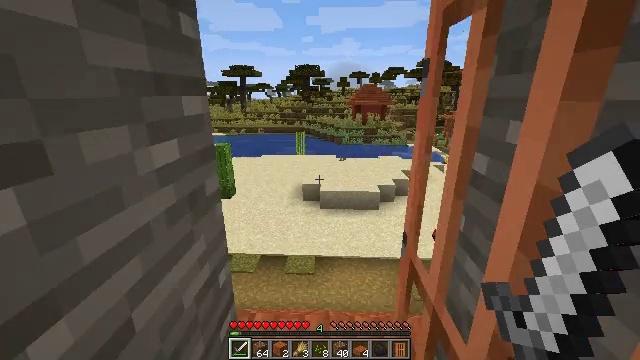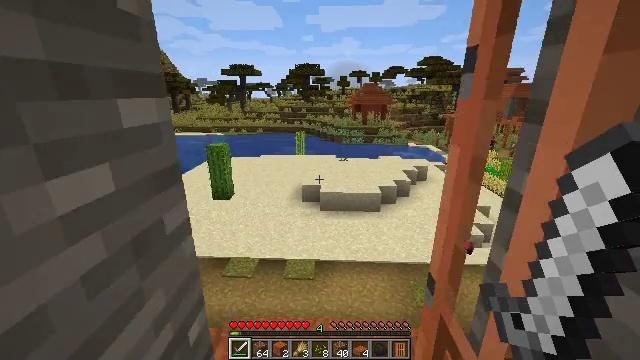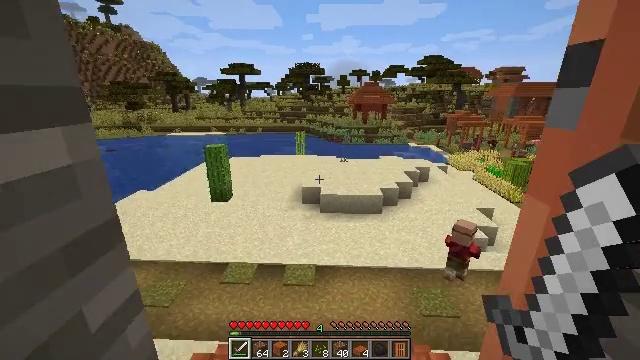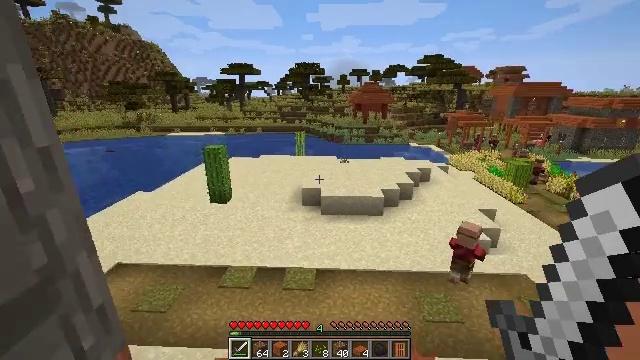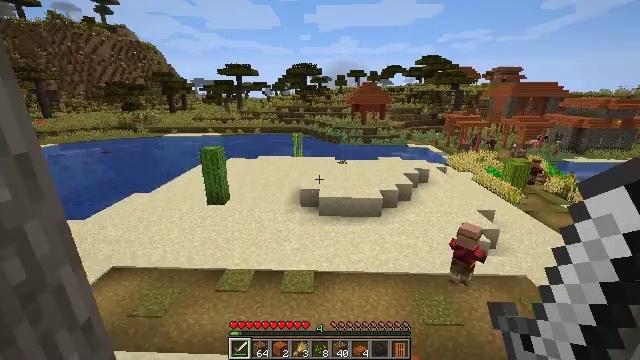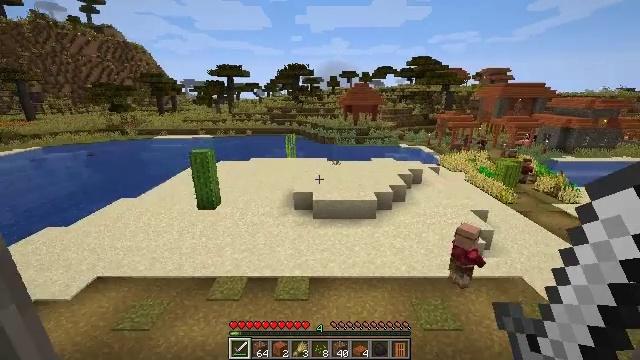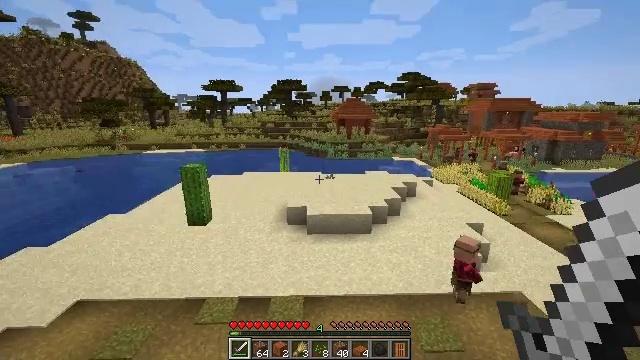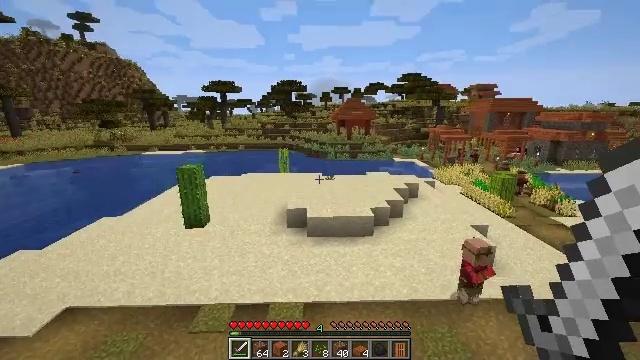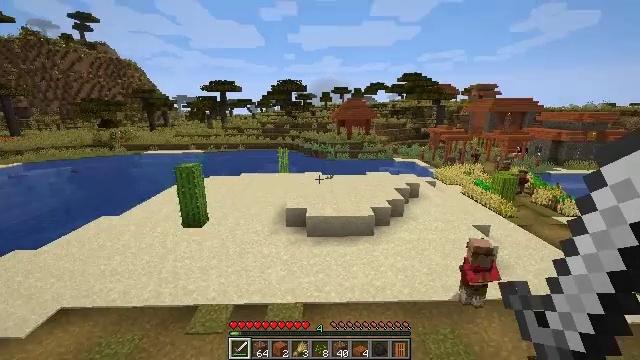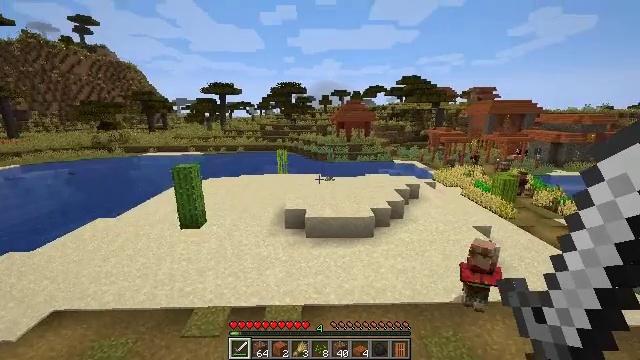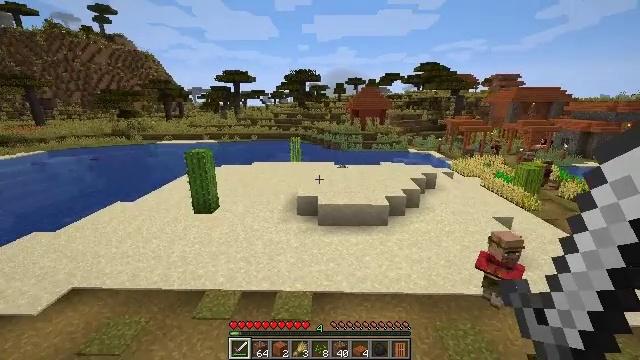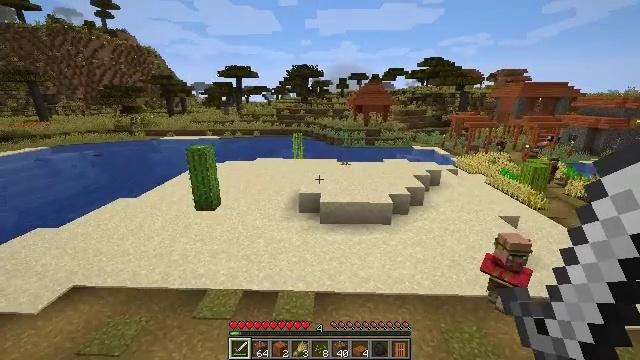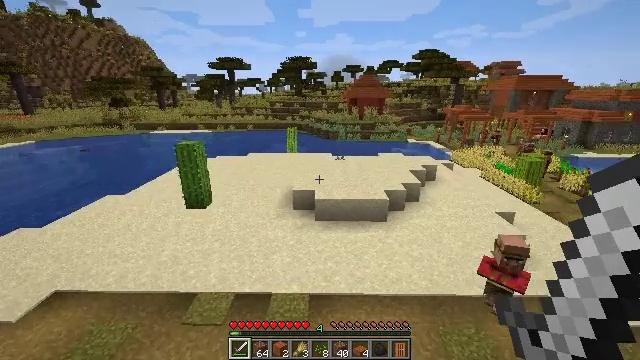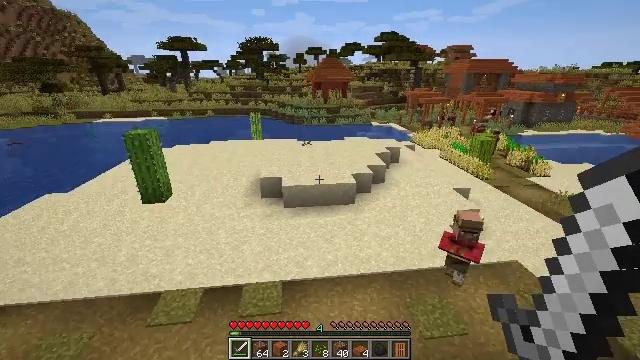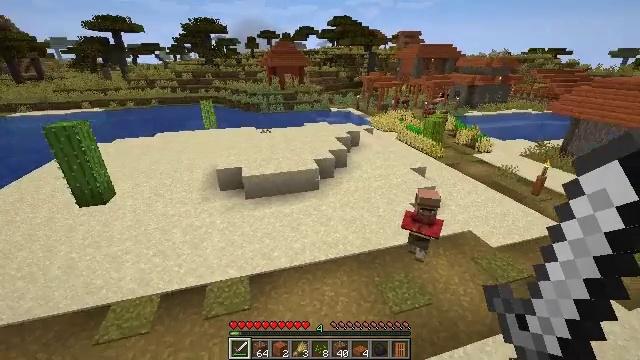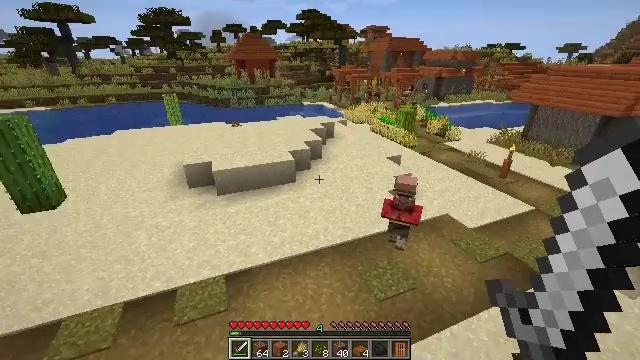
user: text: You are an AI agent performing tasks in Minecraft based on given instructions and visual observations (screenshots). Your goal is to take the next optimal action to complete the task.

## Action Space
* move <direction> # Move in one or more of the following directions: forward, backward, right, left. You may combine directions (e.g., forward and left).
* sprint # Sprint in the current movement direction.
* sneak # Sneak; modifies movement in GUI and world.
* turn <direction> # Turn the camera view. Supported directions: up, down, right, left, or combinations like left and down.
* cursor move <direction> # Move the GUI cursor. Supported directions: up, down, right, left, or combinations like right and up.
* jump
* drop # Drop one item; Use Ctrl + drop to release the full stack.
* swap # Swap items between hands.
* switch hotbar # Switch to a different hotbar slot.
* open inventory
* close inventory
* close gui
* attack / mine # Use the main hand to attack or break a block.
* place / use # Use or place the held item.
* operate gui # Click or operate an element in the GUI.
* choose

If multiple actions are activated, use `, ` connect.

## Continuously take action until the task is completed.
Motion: motion action
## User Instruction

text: Mine the sugar cane near rivers.
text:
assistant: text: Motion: move forward
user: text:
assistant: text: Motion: move forward
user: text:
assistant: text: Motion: move forward
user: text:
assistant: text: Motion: move forward
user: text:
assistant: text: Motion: move forward, turn right
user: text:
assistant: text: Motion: move forward, turn right and up
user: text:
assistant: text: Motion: move forward
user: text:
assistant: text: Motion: move forward
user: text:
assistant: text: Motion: move forward
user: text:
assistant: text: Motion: move forward, turn left and down
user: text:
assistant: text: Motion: move forward
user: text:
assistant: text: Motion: move forward, turn right and down
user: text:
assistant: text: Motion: move forward, turn right and down
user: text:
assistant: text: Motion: move forward, turn right and down
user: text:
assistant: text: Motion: move forward, turn right
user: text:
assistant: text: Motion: move forward, turn right
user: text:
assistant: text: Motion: move forward, turn right
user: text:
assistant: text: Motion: move forward, turn right
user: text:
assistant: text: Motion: move forward
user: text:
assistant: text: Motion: move forward
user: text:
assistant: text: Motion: move forward
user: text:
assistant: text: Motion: move forward
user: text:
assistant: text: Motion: move forward
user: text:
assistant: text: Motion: move forward, turn left
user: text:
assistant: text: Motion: move forward, turn left and up
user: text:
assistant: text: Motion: move forward, turn left
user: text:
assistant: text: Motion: move forward, turn left
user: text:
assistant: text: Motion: move forward, turn left
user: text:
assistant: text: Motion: move forward, turn left
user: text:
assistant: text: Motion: move forward, turn left